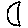
Label: moon